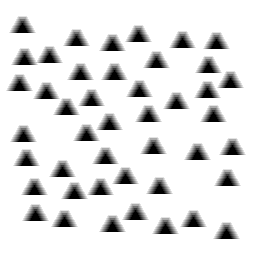
Squares: 0
Triangles: 44
Stars: 0
Total shapes: 44